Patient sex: M
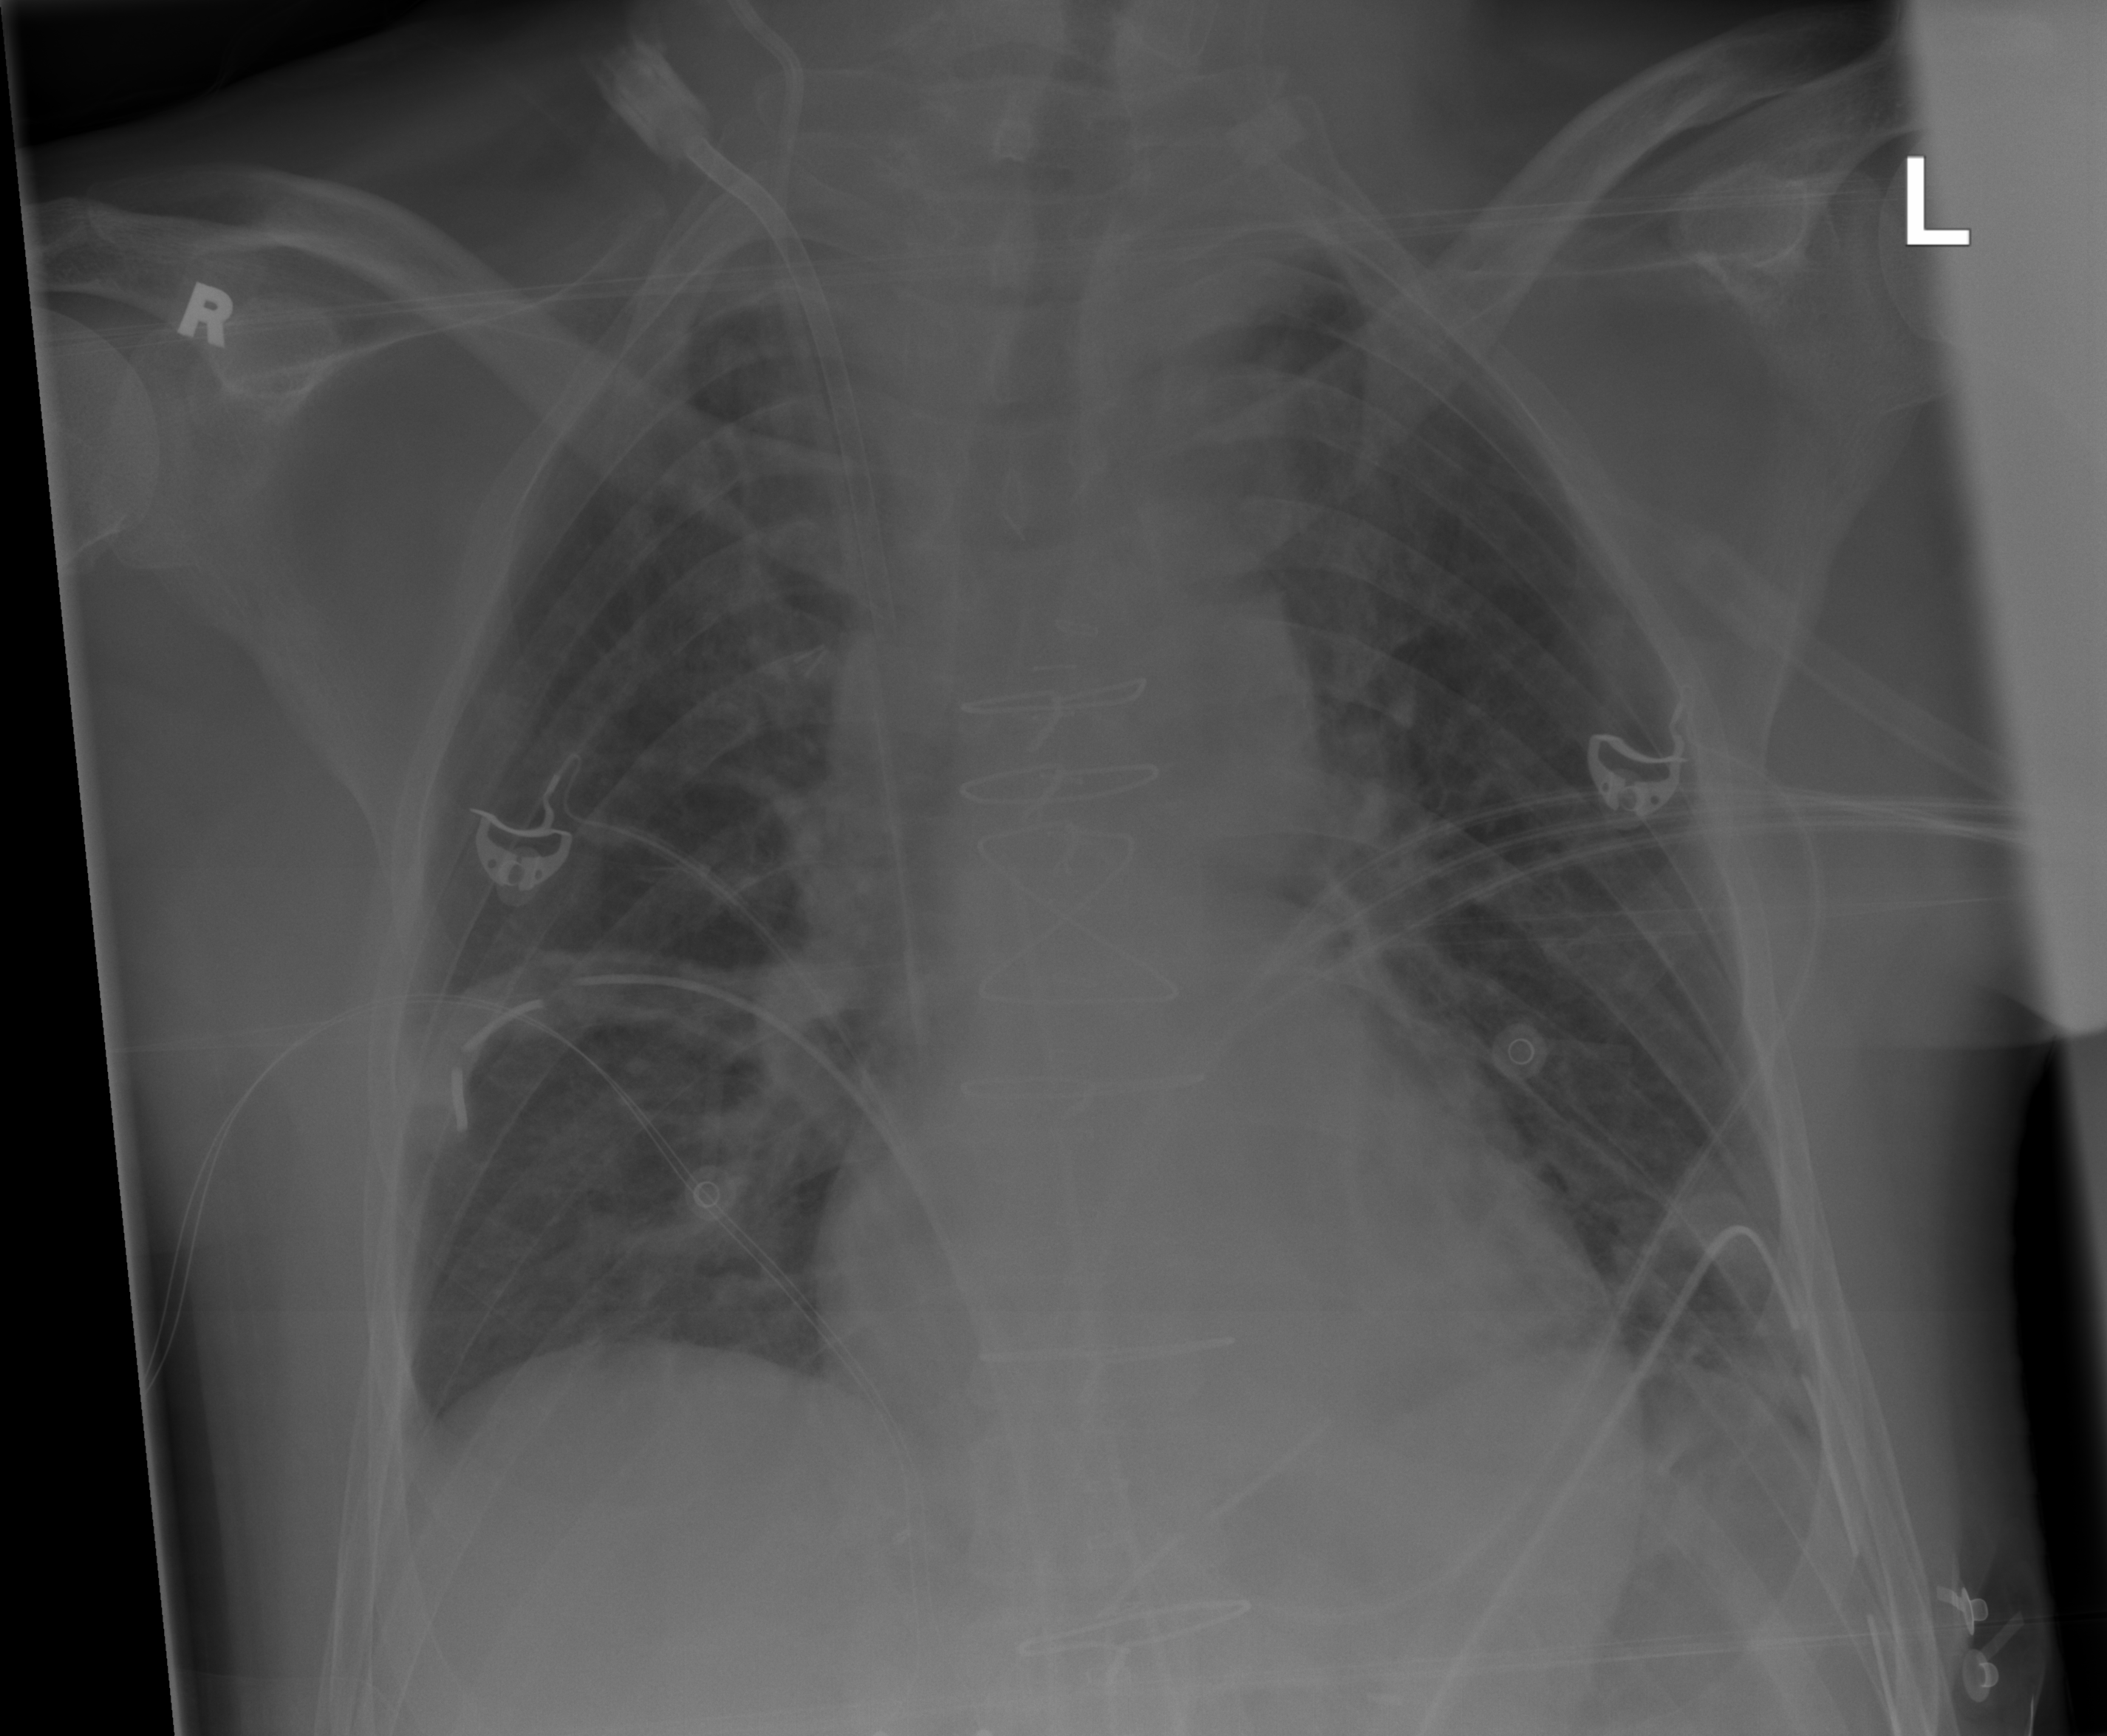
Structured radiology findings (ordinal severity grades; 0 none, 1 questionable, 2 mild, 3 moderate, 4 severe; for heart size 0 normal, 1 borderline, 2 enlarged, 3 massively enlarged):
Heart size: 1
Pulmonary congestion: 1
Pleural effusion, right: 0
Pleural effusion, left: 0
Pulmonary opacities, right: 0
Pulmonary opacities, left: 1
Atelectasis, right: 0
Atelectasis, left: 2